Interaction volume radius: 5 \u00c5
Interaction volume height: 35 \u00c5
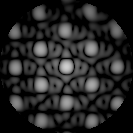
Disorder parameter: 0.1249